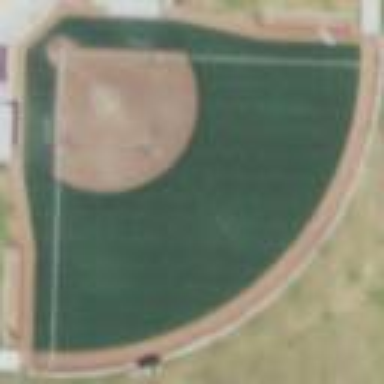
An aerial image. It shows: Pitch with artificial turf designed for baseball and softball.